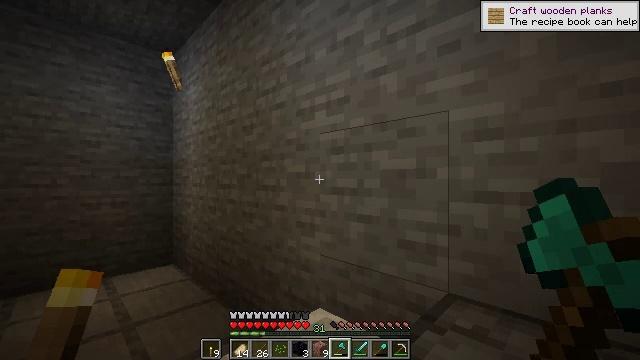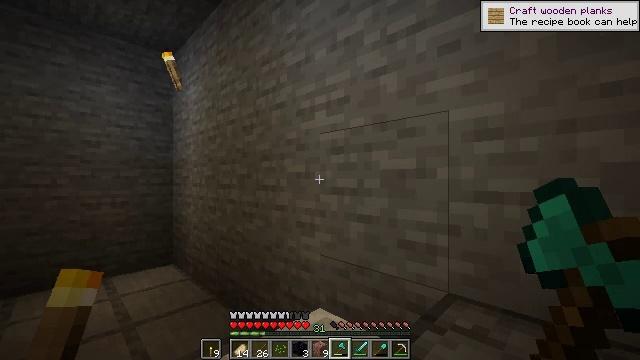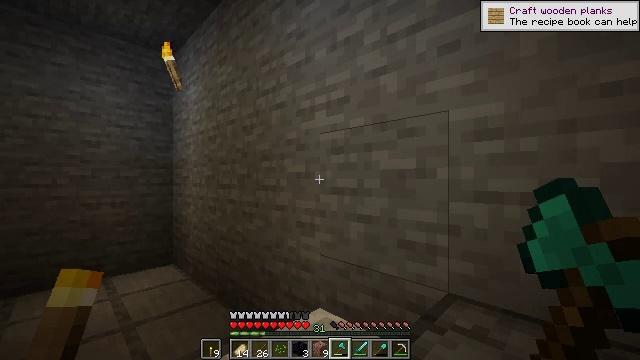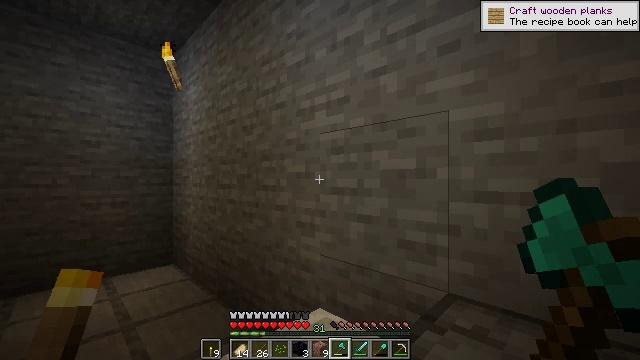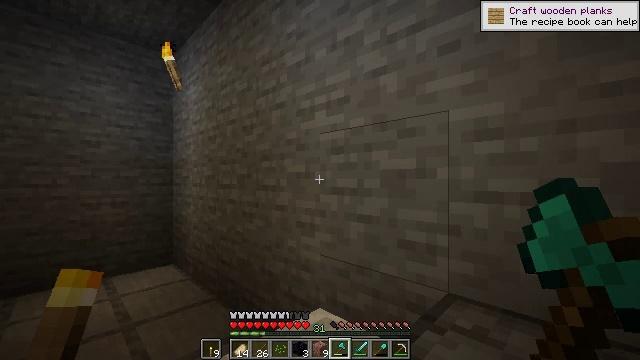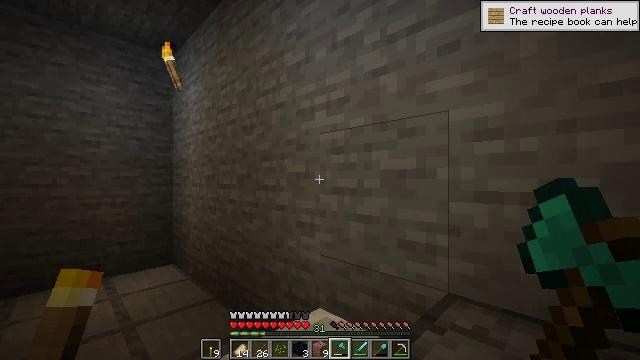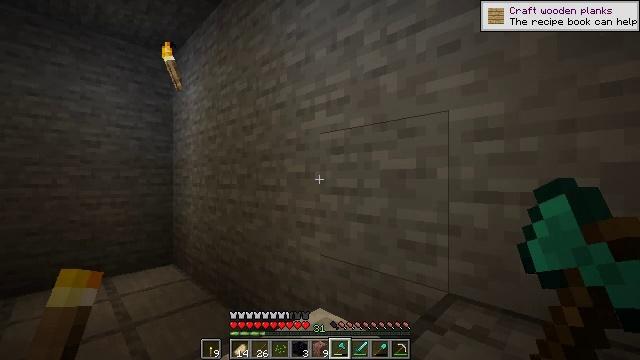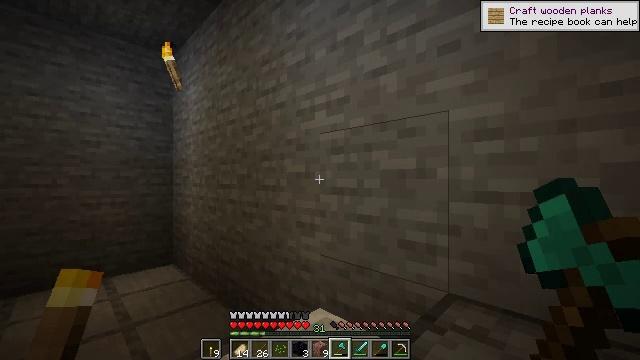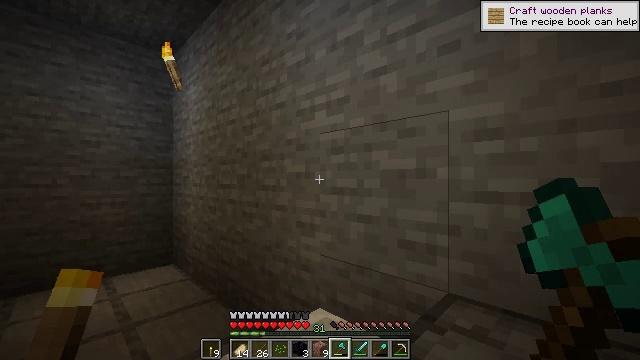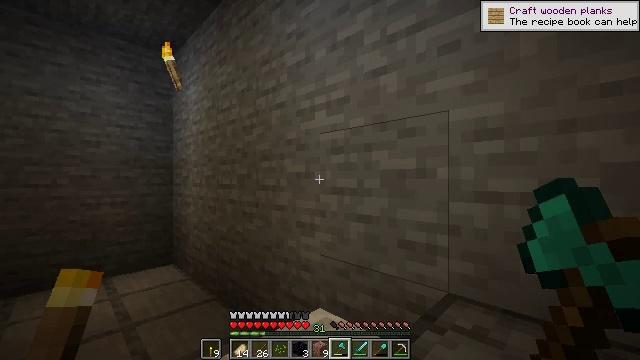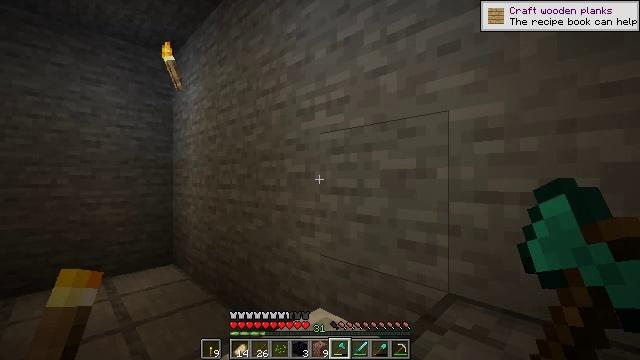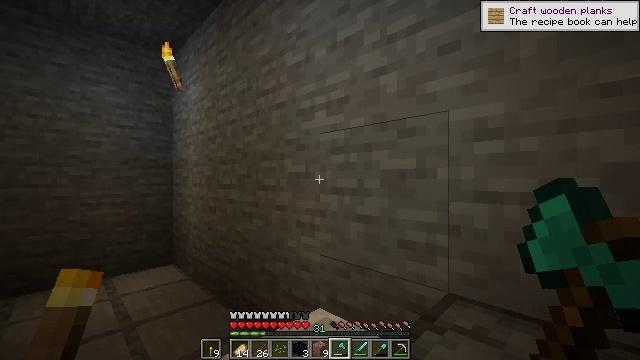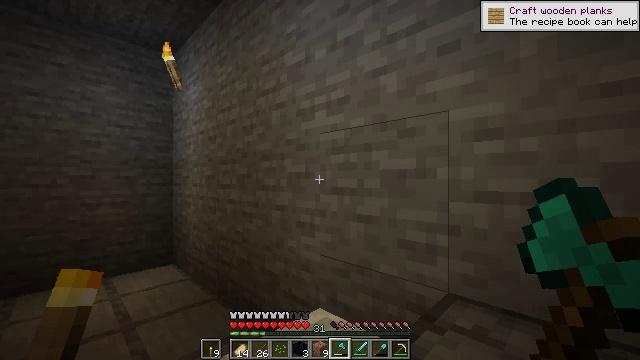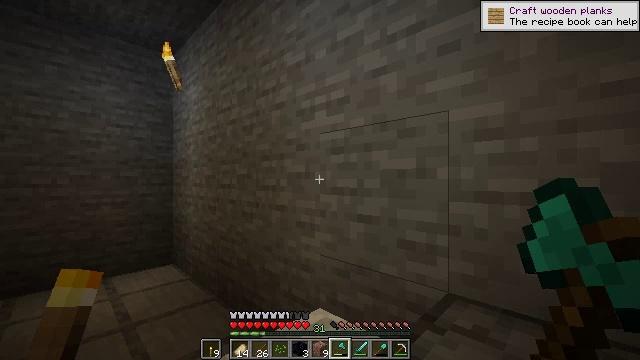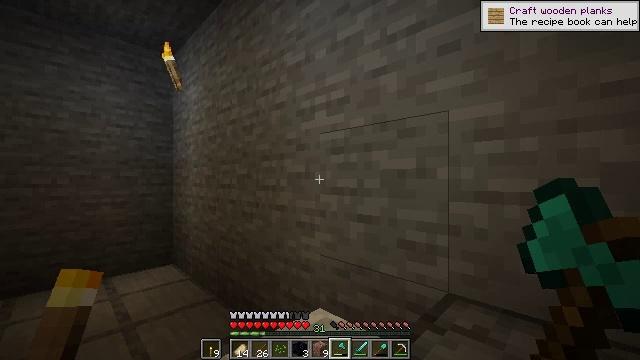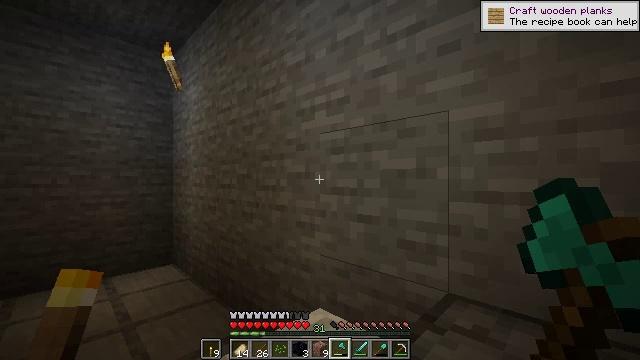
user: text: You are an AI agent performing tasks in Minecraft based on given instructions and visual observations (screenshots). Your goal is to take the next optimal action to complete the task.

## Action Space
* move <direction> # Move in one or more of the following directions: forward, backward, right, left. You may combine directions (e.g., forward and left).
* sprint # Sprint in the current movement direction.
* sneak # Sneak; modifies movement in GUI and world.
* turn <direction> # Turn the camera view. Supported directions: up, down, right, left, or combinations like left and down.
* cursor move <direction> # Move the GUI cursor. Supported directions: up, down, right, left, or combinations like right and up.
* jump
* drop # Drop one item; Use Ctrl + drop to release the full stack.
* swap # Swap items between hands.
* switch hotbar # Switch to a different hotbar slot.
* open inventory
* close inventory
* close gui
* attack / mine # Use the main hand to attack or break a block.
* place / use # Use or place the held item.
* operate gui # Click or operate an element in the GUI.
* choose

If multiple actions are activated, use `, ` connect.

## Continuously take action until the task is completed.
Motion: motion action
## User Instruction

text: Craft rails with iron ingots and a stick.
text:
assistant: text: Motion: no_op
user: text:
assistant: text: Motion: no_op
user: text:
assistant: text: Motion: no_op
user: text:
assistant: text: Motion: no_op
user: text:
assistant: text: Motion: no_op
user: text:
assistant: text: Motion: no_op
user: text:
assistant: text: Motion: no_op
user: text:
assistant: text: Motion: no_op
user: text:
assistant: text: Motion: no_op
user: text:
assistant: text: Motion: no_op
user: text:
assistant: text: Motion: no_op
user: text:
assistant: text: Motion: no_op
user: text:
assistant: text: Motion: no_op
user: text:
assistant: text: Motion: no_op
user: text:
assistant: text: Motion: no_op
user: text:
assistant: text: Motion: no_op
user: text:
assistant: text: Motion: no_op
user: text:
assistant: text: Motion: no_op
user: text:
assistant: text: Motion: no_op
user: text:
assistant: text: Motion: no_op
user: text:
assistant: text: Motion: no_op
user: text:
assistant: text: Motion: no_op
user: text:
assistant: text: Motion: no_op
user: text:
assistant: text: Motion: no_op
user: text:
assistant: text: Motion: no_op
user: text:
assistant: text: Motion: no_op
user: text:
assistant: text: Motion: no_op
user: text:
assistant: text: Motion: no_op
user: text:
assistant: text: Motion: no_op
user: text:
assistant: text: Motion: no_op